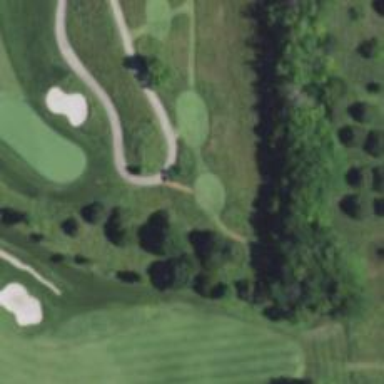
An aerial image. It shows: Path used for both walking and golf.